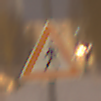
Verkehrszeichen: FussgaengerRechts
Umgebung: Outdoor, Urban
Tageszeit: Night
Wetter: Overcast
Licht: Artificial
Jahreszeit: Winter
Kontrast: MediumContrast